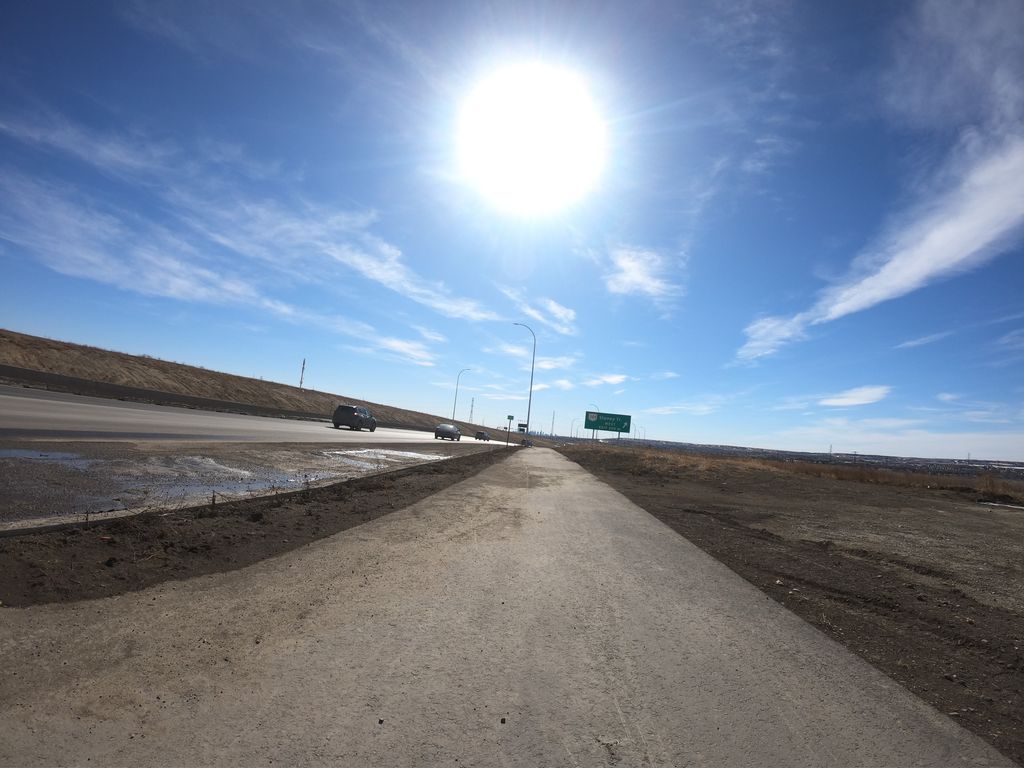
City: calgary